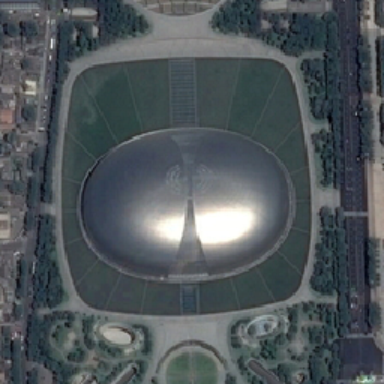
There is a semi-oval spherical building in the block which is located in a square pond surrounded by trees and lawns .